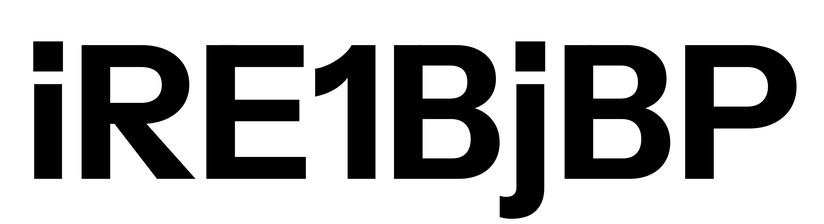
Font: InstrumentSans_Bold